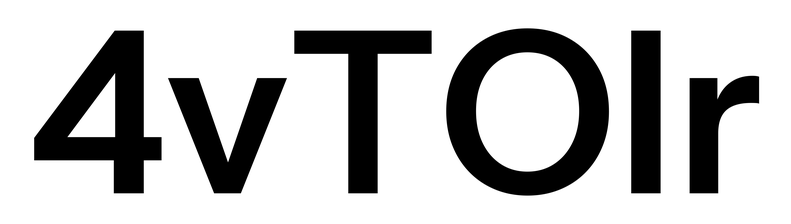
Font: InstrumentSans_SemiBold